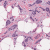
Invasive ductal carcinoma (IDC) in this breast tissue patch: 1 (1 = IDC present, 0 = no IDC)